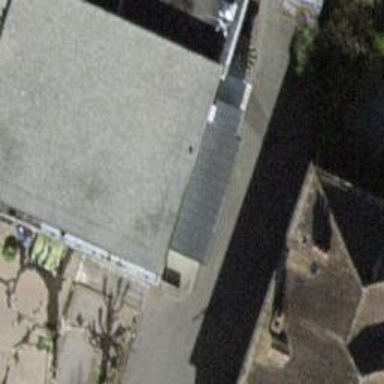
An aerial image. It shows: Cinema.